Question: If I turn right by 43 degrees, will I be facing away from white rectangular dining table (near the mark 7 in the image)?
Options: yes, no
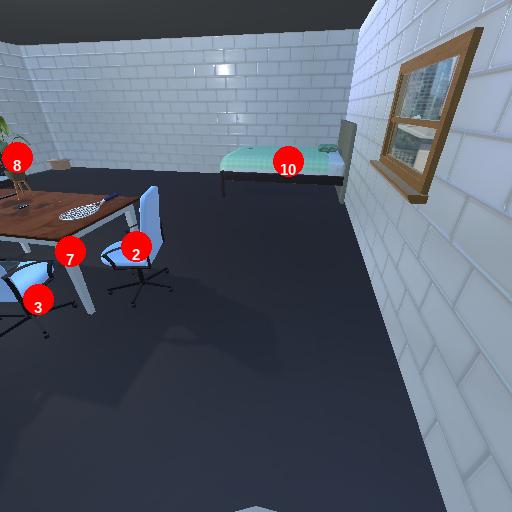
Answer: yes